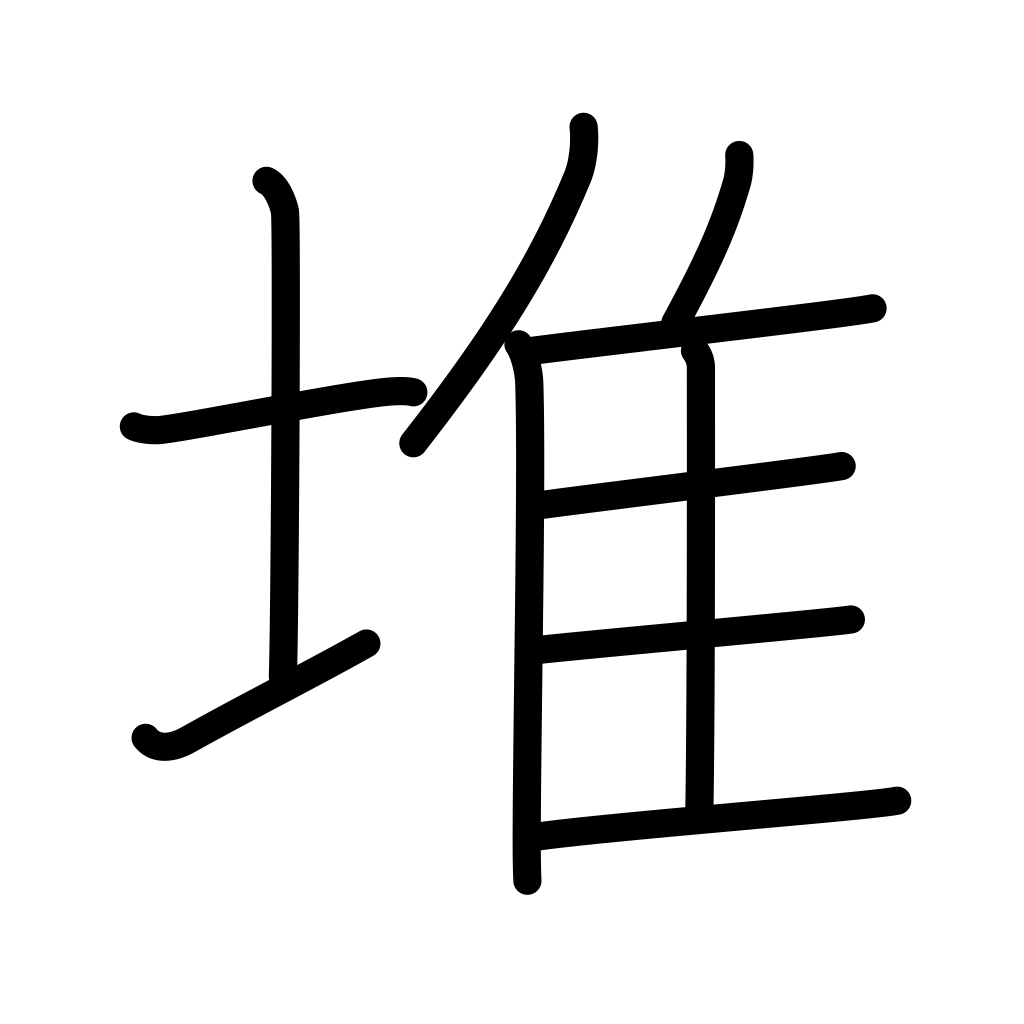
Meaning: piled high